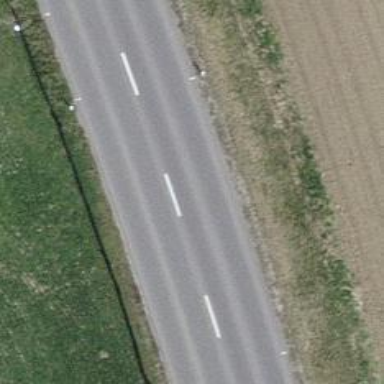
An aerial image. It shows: Tertiary road with asphalt surface.